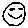
Label: smiley face